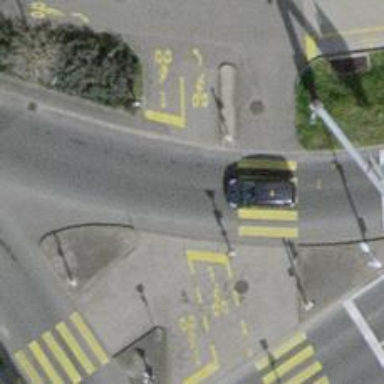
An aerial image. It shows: Road with traffic signals.